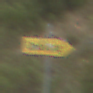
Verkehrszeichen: UmleitungswegweiserRechtsweisend
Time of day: Midday
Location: Outdoor (Nature)
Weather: Overcast
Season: NotSpecified
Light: Natural